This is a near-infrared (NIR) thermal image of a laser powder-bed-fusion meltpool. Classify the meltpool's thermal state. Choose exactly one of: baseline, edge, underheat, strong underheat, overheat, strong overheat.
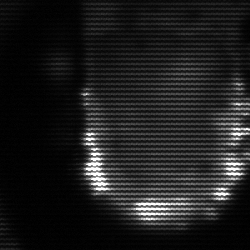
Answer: baseline